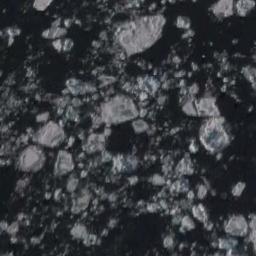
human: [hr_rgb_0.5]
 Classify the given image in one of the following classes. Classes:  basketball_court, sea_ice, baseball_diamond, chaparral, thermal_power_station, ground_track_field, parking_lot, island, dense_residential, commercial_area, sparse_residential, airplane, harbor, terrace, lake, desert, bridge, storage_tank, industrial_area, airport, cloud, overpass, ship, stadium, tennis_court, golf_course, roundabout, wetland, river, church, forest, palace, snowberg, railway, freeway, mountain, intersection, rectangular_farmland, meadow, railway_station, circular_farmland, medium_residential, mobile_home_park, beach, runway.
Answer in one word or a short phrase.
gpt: sea_ice